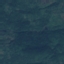
Label: Forest